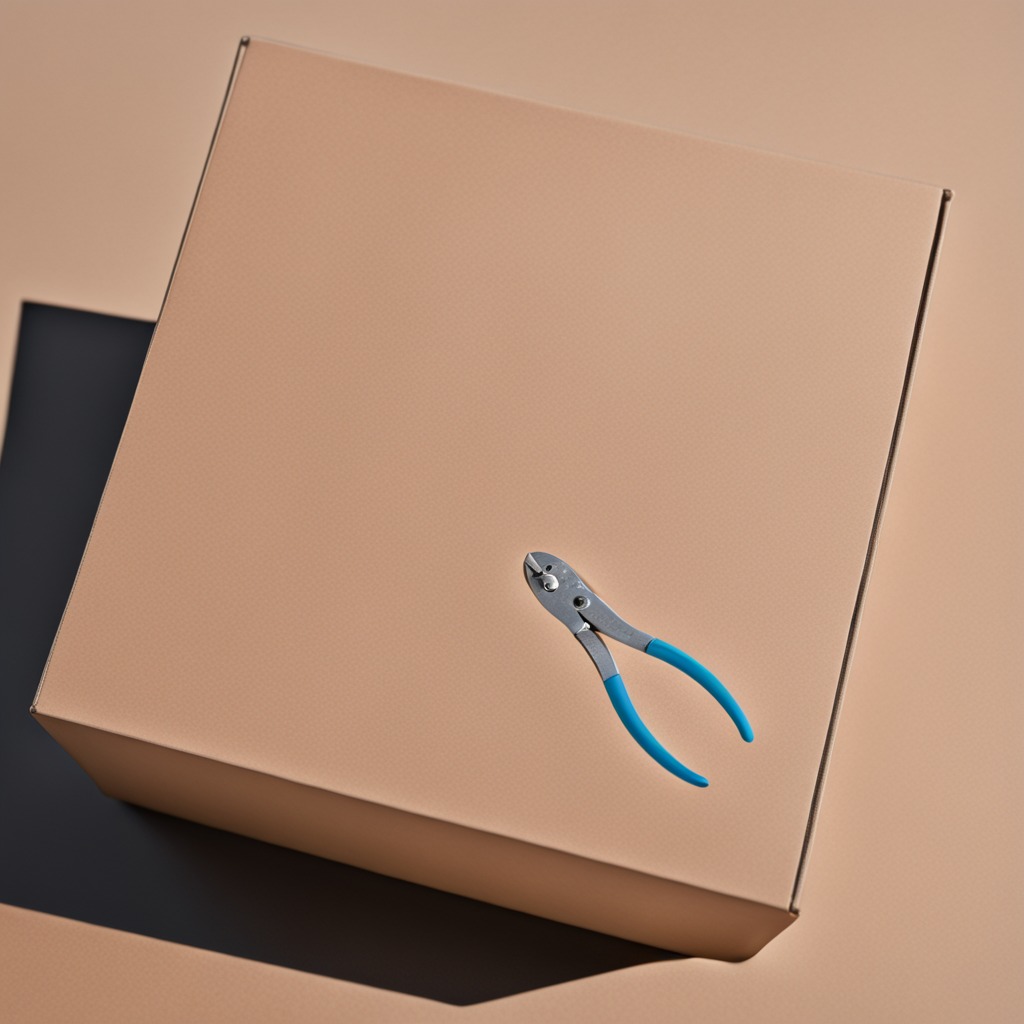
A plier lying on a clean dry cardboard box surface in an outdoor workshop during daytime bright natural light soft shadows slightly creased but